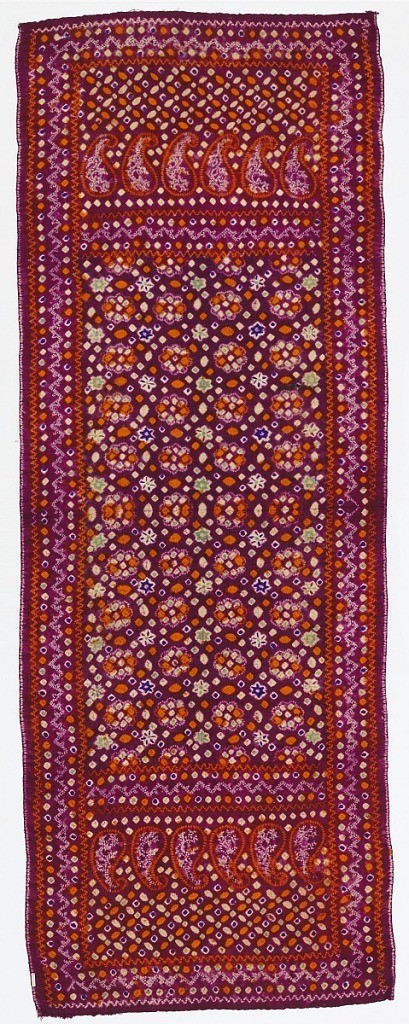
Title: Ceremonial shoulder cloth (Selendang)
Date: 19th century
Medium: silk, metallic yarns, dye Technique: Tied resist patterning on plain weave
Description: Woven silk textile with tied resist pattern showing a repeating pattern of flower, star, diamond shapes in purple and orange. Border stripe at either side of the main field with chevron and diamonds. These stripes are worked in weft ikat. At each end of the cloth are further bands of ikat designs.Gold braiding along the selvages and gold fringes along both ends.